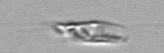
Label: Chrysochromulina_lanceolata